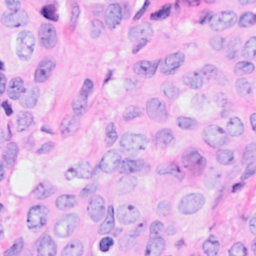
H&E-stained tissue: Breast